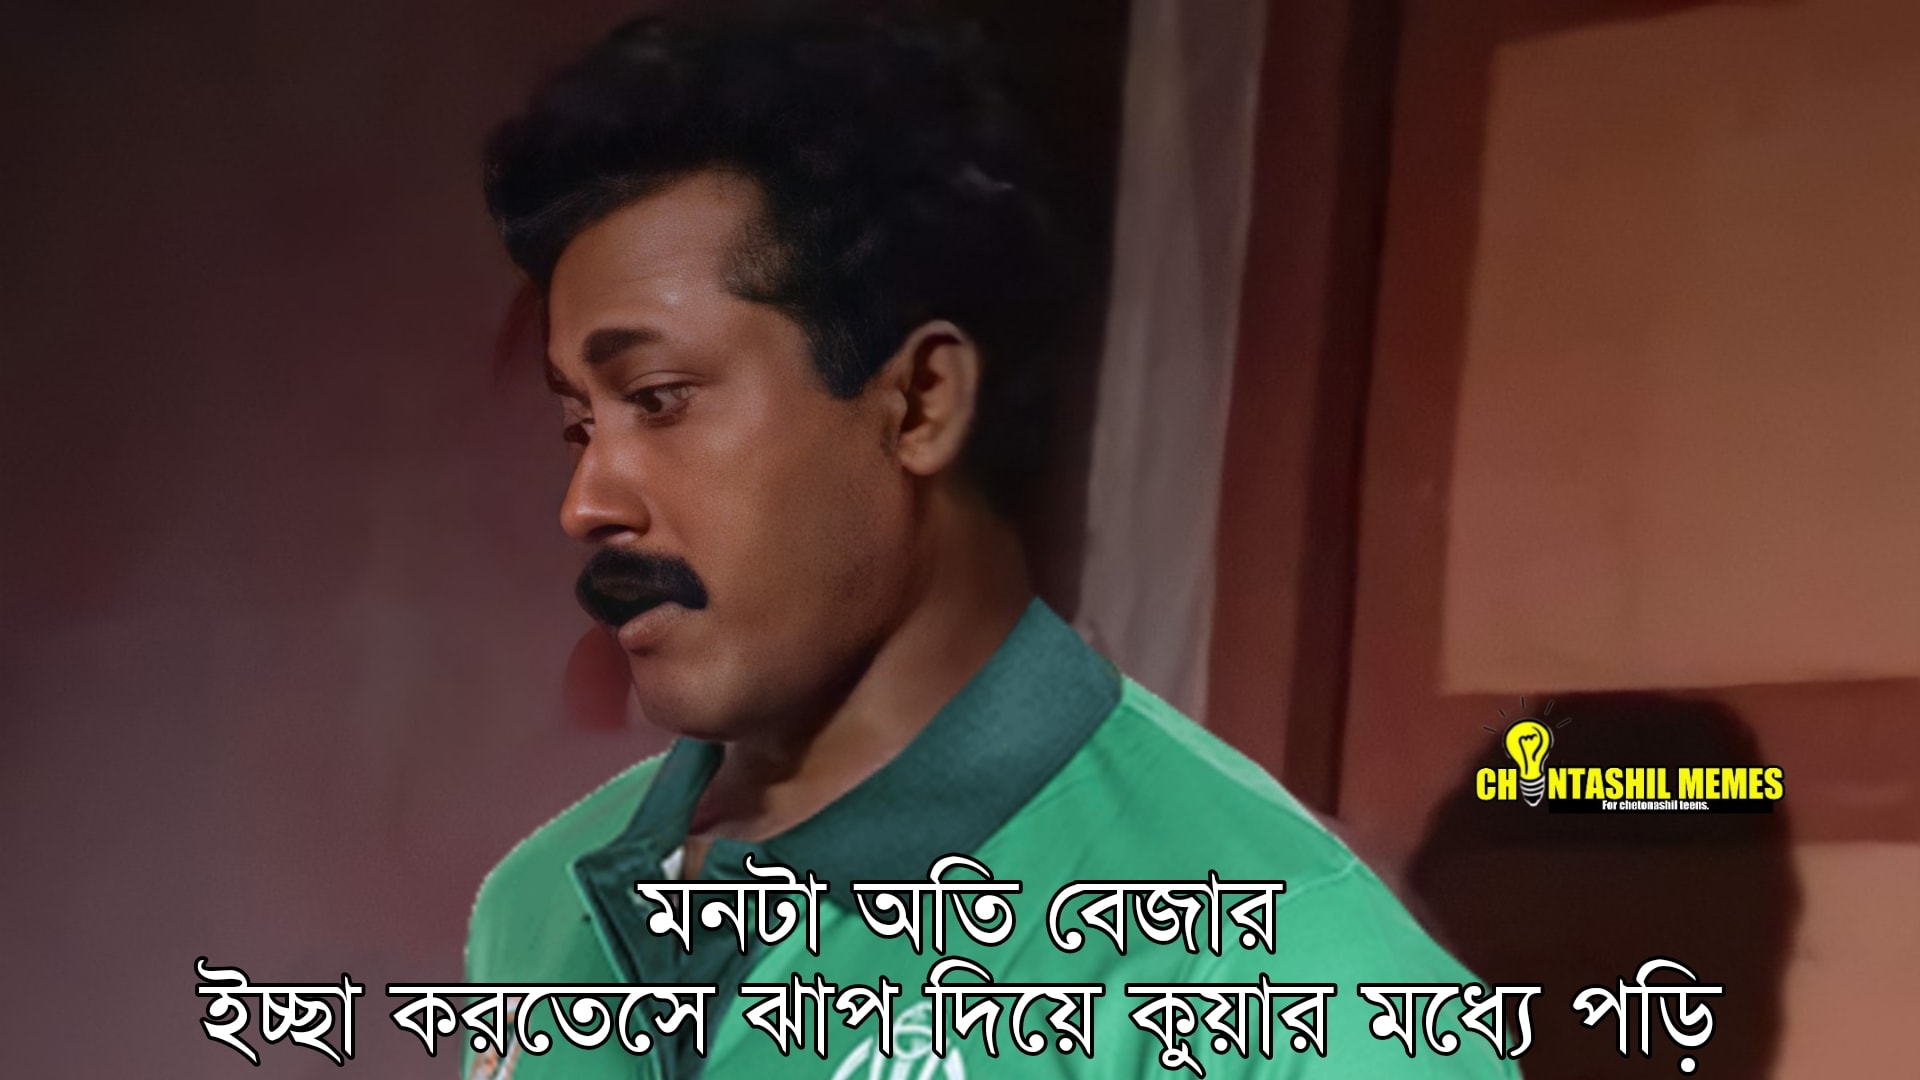
Caption: মনটা অতি বেজার ইচ্ছা করতেসে ঝাপ দিয়ে কুয়ার মধ্যে পড়ি
Label: non-hate